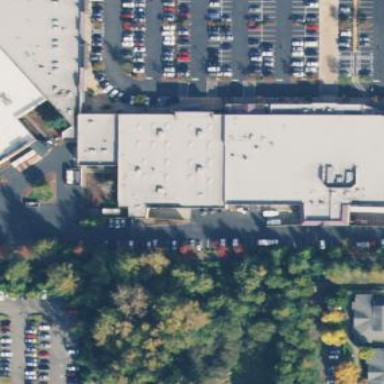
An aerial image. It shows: Outdoor retail shop.